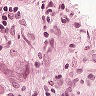
Metastatic tissue present: yes